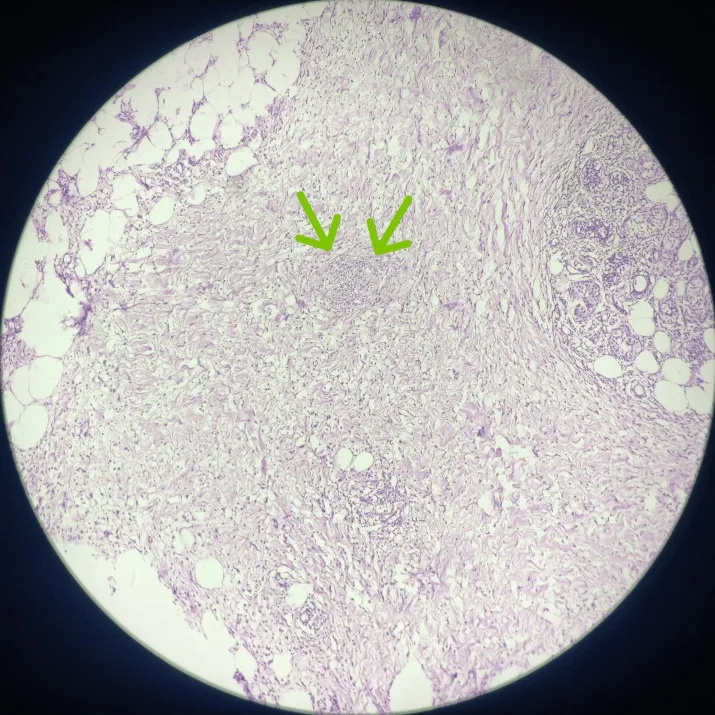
Photomicrograph of histopathological specimen at low power (4X) view showing necrotic fascial tissue with inflamed adipose tissue and micro-abscess formation (marked by green arrows).
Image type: pathology (h&e)